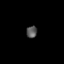
Tissue: skin
Cell type: Others
Senescence score: 0.746
Nuclear area (px): 126
Mean DAPI intensity: 86.302